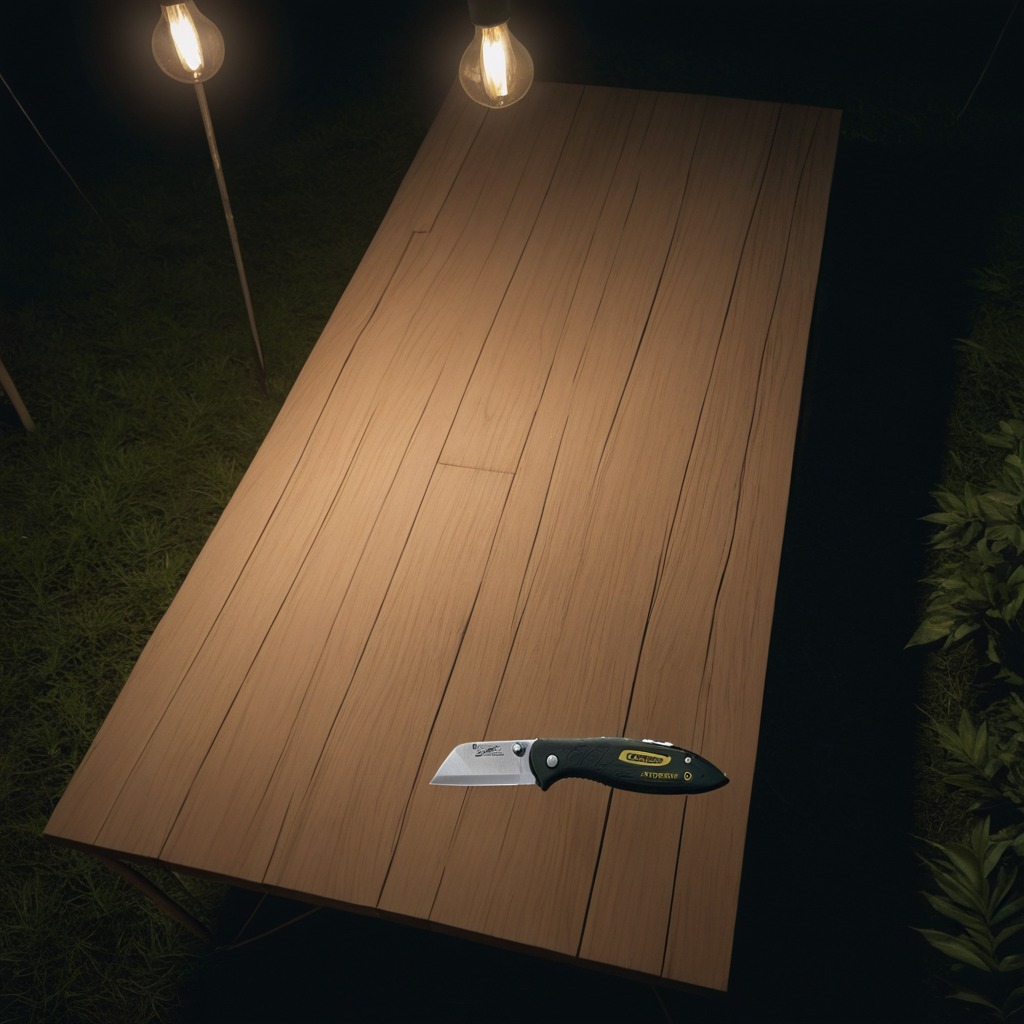
A utility knife is lying on a wooden table inside a jungle field workshop tent at night.